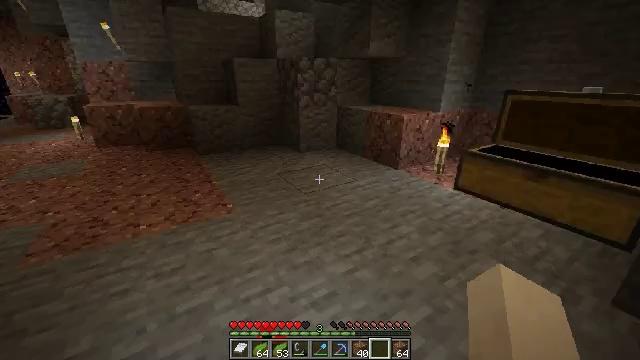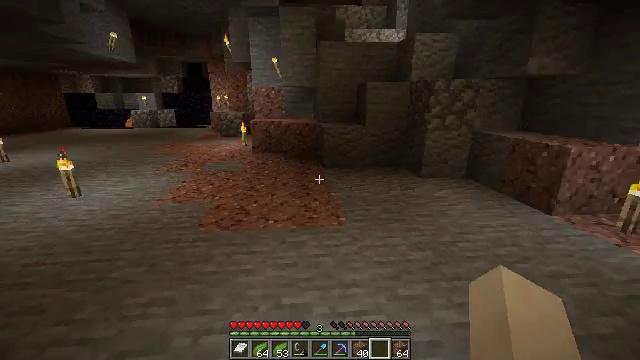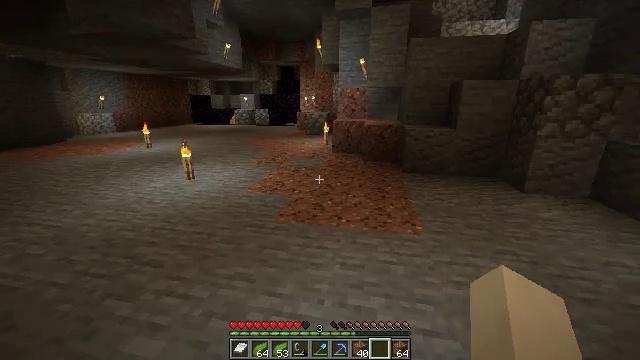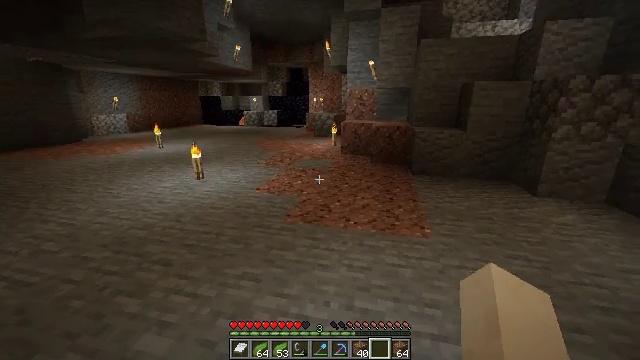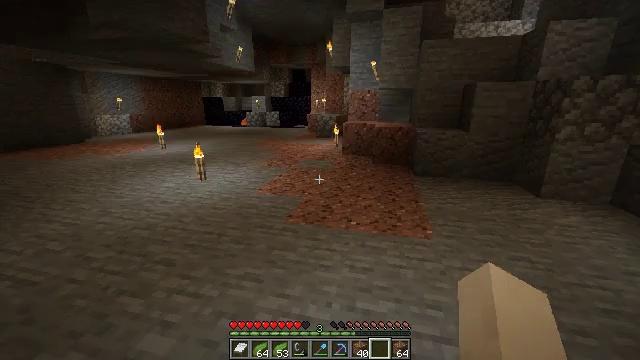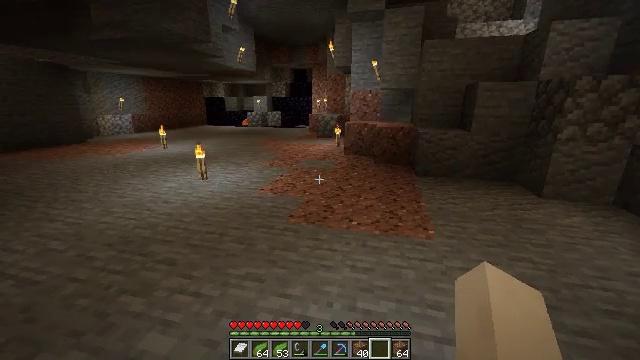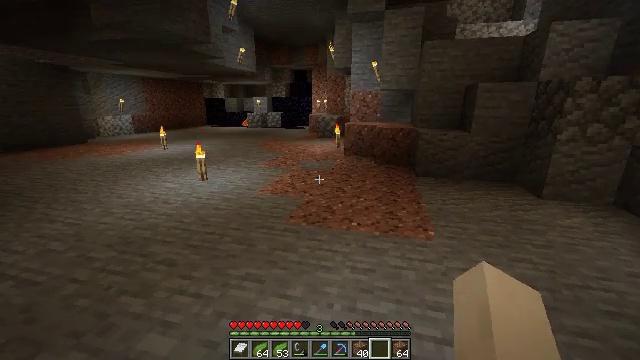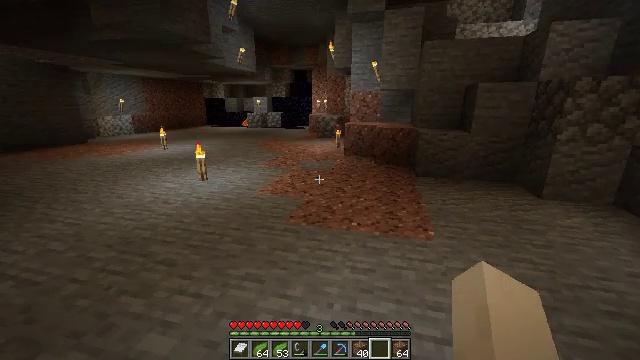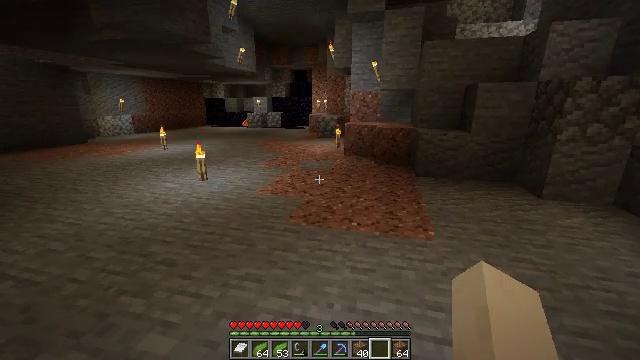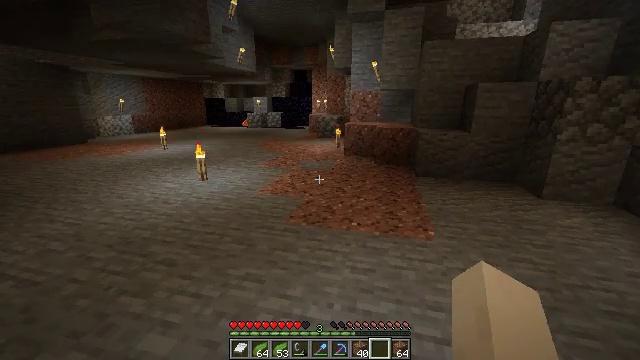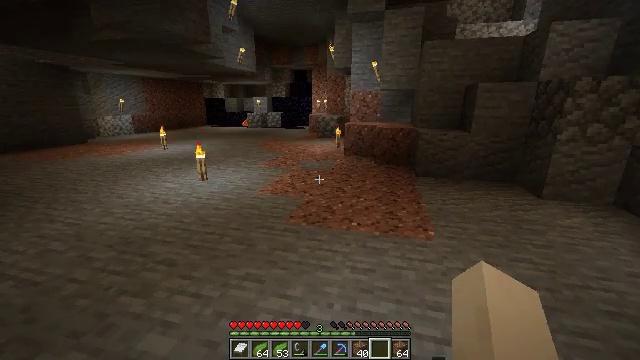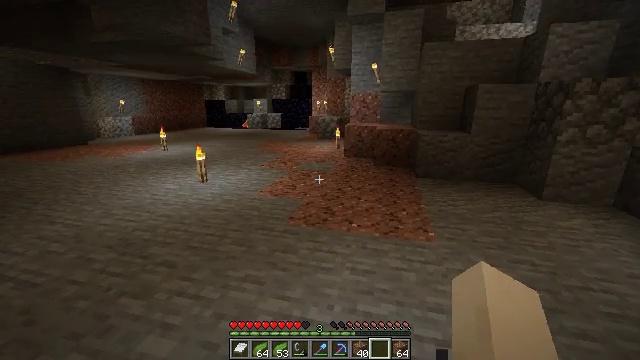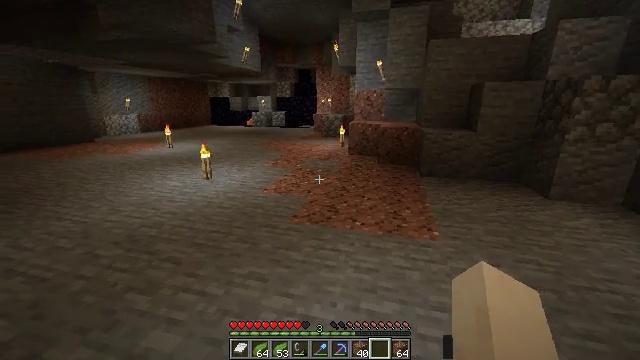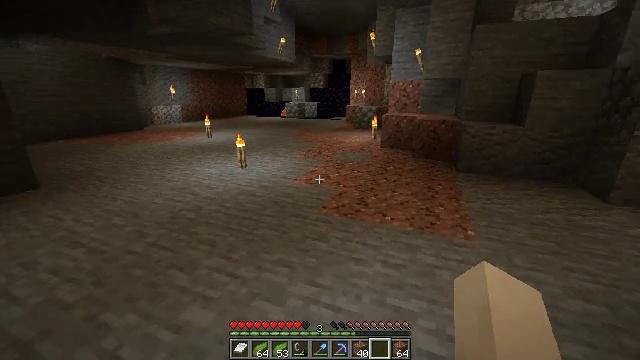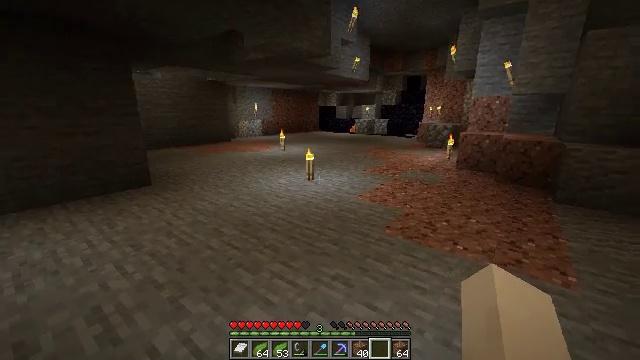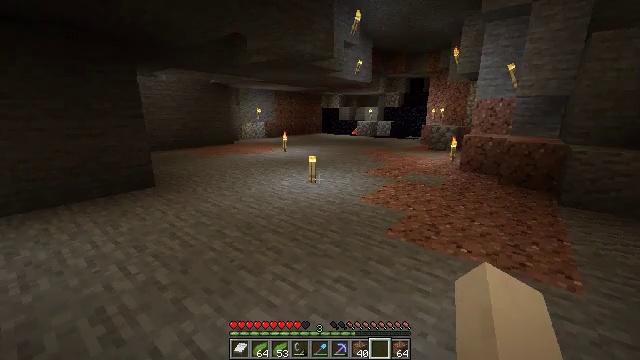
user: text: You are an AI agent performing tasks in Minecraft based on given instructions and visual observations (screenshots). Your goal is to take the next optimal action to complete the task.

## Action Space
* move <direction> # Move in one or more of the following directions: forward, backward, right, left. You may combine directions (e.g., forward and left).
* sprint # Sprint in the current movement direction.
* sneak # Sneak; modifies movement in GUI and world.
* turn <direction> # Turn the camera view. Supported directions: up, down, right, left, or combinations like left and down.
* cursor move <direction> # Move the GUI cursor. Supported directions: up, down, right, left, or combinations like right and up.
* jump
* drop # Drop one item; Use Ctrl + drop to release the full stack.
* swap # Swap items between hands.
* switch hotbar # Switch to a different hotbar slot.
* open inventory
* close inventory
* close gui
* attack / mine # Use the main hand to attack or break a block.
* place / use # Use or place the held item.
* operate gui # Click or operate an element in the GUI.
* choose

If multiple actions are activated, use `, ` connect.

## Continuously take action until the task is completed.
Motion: motion action
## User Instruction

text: Kill enemies.
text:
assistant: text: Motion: turn left and up
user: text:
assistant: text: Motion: turn left
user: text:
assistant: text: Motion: turn left
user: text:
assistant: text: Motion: no_op
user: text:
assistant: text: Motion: no_op
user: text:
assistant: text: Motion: no_op
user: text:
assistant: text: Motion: no_op
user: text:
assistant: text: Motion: no_op
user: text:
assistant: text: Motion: no_op
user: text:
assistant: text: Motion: no_op
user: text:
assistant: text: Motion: no_op
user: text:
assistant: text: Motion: no_op
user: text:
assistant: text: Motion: turn left and down
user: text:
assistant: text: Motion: turn left and up
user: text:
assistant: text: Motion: no_op
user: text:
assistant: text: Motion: no_op
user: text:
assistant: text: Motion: no_op
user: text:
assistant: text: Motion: no_op
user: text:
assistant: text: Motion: turn right and down
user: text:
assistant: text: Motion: turn left
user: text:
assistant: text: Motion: turn left and down
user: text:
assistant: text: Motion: turn left
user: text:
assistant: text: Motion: turn left
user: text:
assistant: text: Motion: turn left
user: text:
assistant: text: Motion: turn left
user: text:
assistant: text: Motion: turn left
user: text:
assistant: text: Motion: turn left
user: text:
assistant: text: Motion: no_op
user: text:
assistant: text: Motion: no_op
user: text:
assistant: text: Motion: turn left